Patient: sex M, age 68
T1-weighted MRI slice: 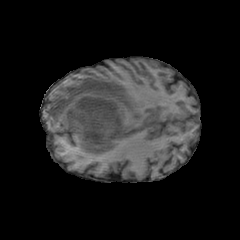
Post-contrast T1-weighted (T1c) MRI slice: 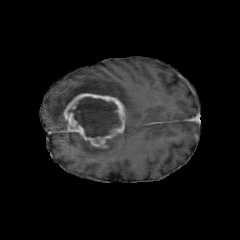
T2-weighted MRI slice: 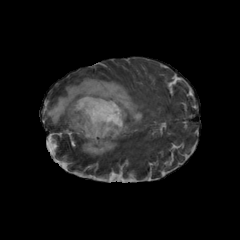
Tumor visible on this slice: yes
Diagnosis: Glioblastoma, IDH-wildtype
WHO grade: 4